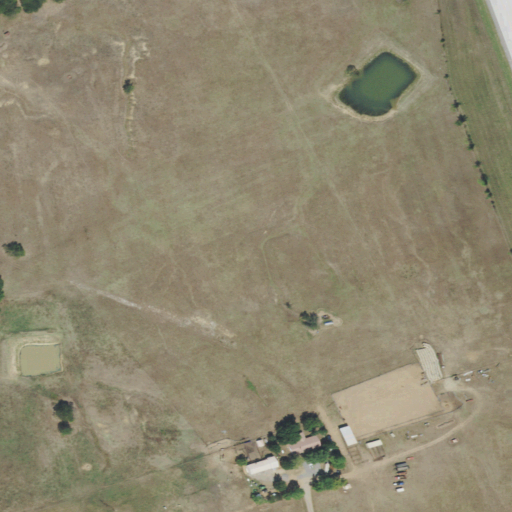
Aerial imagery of plain(s) in Oklahoma named Tannehill Prairie containing pasture, grassland, medium intensity development, open development, open water, and low intensity development